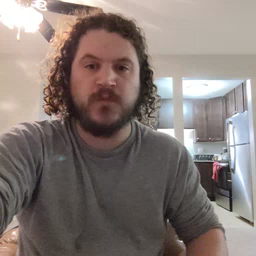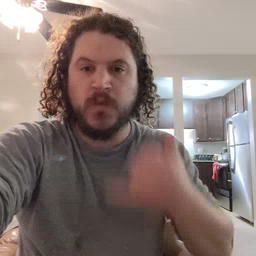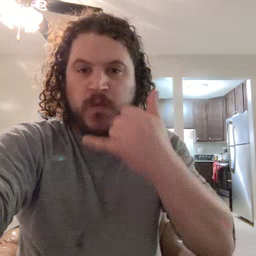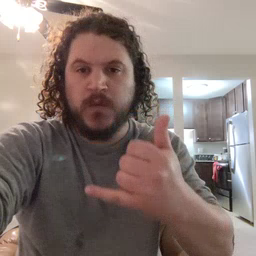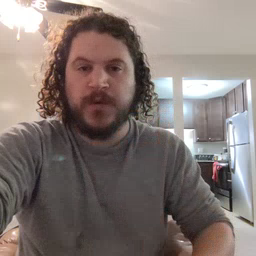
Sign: callonphone